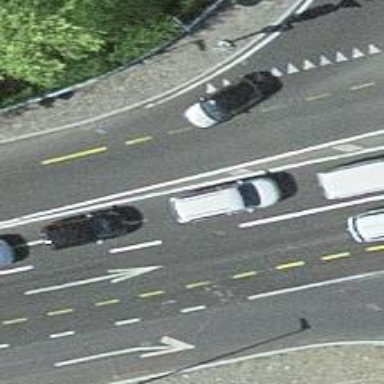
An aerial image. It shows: Secondary road with asphalt surface and designated cycle lane.